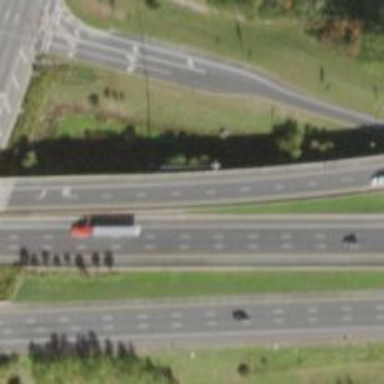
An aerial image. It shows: Asphalt motorway link.